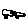
Label: car